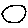
Label: circle